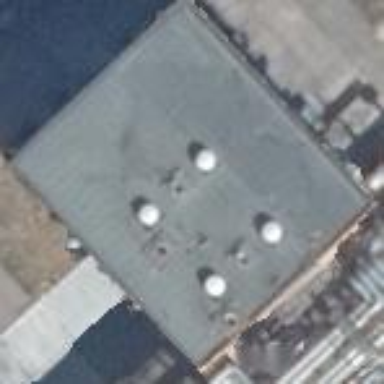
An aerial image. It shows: Industrial building with flat grey roof.